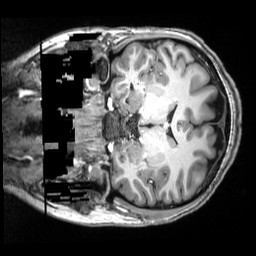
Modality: T1w
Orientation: coronal
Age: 19
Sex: female